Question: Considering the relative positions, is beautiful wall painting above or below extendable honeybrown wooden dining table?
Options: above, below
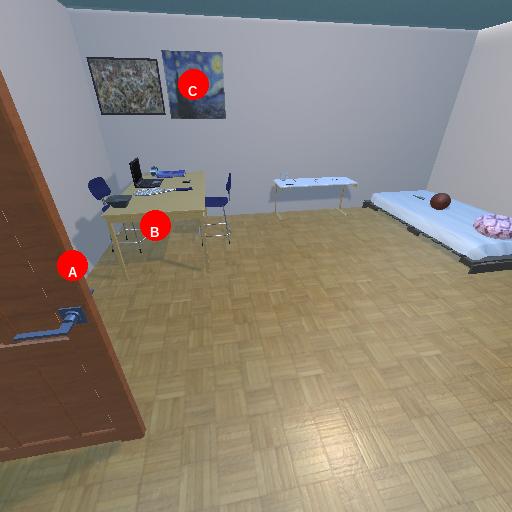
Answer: above